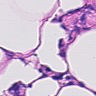
Metastatic tissue present: no